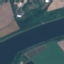
Land use / land cover: River